Field crop: maize
Growth stage: 2
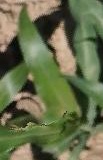
Species: maize